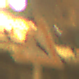
Verkehrszeichen: WildwechselRechts
Umgebung: Outdoor, Urban
Tageszeit: Night
Wetter: Clear
Licht: Artificial
Jahreszeit: NotSpecified
Kontrast: HighContrast